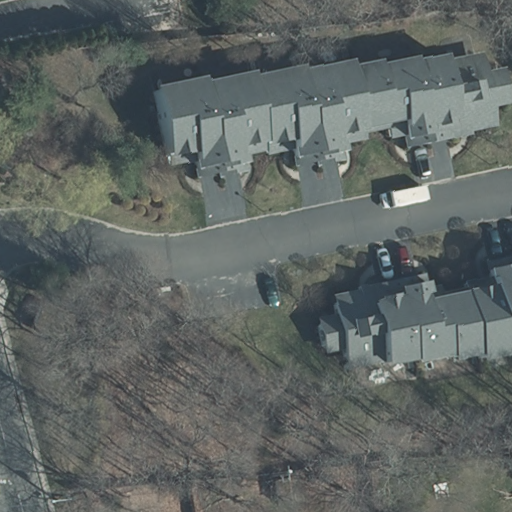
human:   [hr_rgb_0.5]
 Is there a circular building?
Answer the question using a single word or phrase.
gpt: no

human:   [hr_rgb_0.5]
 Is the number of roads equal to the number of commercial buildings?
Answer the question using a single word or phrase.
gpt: no

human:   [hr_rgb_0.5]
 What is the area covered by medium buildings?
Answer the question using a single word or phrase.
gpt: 0m2

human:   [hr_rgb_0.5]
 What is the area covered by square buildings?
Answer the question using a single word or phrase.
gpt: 0m2

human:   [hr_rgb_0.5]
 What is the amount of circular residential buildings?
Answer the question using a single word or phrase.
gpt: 0

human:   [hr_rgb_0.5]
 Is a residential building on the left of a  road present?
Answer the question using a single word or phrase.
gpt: no

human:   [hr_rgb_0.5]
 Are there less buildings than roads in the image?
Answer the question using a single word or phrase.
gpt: no

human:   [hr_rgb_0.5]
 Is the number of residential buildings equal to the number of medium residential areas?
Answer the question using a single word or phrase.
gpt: no

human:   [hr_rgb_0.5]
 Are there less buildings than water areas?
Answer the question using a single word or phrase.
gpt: no

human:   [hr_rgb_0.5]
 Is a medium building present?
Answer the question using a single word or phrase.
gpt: no

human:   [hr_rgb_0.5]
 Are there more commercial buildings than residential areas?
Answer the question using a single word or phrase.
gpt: no

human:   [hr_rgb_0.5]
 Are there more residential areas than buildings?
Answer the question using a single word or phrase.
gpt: no

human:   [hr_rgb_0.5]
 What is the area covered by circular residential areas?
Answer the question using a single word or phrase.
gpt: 0m2

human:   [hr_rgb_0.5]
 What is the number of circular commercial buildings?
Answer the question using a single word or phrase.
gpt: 0

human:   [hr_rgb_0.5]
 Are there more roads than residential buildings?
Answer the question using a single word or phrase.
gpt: no

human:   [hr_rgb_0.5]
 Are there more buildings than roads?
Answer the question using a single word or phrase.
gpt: no

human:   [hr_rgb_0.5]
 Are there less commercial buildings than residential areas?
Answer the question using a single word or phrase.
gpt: yes

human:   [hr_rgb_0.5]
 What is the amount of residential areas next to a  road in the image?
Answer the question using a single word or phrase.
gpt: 1

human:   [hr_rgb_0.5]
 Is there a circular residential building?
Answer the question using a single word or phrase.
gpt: no

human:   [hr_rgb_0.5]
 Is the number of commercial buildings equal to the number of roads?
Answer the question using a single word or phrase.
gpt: no

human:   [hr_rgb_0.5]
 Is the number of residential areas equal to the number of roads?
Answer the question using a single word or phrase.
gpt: no

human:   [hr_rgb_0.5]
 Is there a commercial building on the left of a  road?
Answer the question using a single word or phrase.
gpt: no

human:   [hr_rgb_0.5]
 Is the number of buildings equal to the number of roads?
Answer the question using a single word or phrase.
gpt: yes

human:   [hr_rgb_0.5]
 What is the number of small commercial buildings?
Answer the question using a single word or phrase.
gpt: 0

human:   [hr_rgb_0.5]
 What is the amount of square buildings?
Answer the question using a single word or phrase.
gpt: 0

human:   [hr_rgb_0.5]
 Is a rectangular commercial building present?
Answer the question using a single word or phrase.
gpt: no

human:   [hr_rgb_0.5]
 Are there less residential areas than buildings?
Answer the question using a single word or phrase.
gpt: yes

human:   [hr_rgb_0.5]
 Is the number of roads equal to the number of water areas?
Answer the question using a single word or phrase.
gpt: no

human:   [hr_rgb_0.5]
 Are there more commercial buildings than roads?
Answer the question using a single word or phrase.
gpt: no

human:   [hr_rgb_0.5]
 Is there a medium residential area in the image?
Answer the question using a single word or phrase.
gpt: no

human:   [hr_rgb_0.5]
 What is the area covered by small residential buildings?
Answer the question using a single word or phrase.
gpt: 4m2

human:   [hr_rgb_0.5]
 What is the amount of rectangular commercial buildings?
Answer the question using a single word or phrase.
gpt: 0

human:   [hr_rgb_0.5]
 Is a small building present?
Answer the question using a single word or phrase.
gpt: yes

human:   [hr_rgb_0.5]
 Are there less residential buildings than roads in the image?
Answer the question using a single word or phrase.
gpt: no

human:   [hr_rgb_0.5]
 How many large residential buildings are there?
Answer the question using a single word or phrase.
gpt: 1

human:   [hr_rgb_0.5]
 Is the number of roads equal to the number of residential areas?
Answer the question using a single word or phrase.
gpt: no